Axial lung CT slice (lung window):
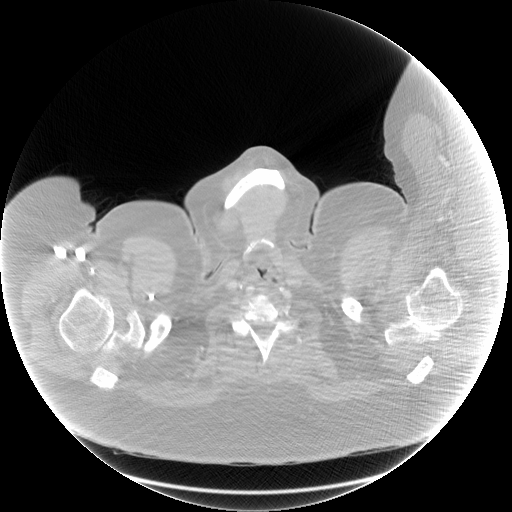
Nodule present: no